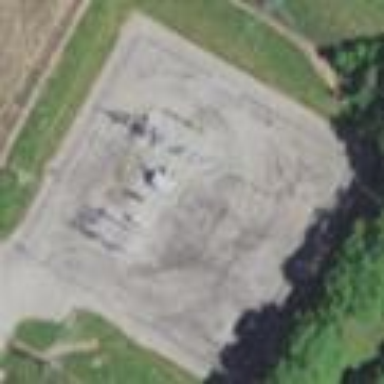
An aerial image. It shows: Power substation.